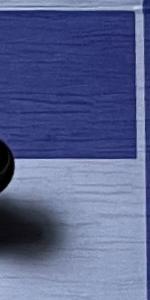
Label: Empty